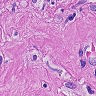
Metastatic tissue present: yes